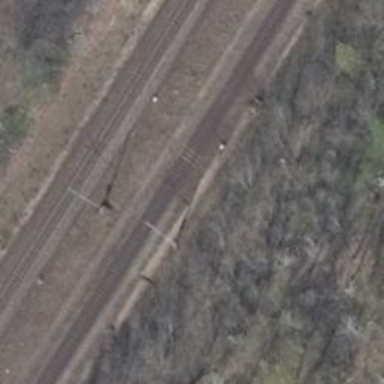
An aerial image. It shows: Milestone along the railway track with catenary mast.